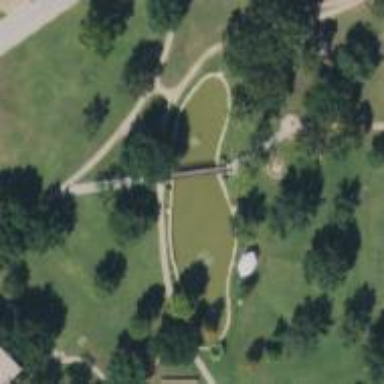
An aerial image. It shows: Memorial site with historic significance.